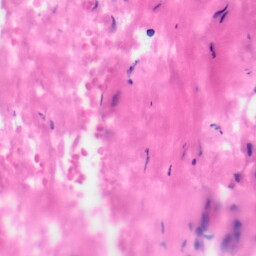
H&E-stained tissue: Kidney